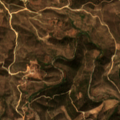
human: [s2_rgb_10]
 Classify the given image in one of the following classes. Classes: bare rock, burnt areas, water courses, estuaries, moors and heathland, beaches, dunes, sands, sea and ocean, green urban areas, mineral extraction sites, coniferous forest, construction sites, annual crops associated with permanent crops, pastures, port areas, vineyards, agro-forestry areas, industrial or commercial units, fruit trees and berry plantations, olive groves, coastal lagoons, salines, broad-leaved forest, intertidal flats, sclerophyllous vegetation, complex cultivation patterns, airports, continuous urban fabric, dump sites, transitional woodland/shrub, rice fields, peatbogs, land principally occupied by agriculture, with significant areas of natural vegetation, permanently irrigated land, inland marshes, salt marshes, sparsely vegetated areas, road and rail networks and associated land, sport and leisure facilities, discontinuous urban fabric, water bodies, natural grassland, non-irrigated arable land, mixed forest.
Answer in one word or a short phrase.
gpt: land principally occupied by agriculture, with significant areas of natural vegetation, broad-leaved forest, sclerophyllous vegetation